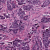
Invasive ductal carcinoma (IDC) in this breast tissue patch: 1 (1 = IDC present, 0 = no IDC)